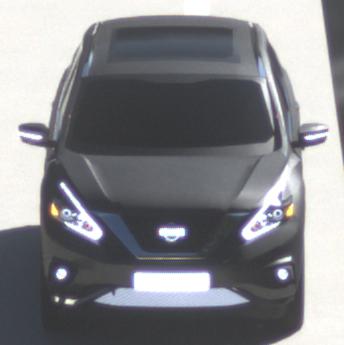
Make: Nissan
Model: Murano
Detailed model: Gen. 3 Z52
Model produced from: 2015
Doors: 5
Color: gray
Road condition: dry road
Daytime: morning or afternoon
Contrast: high contrast